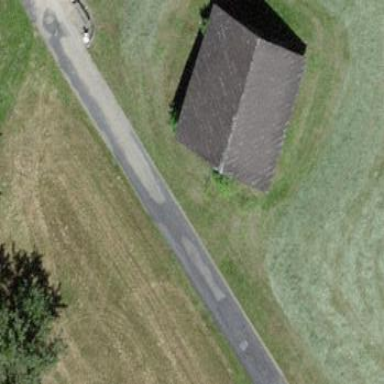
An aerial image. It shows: Rural barn.